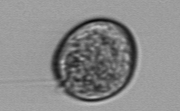
Label: Prorocentrum